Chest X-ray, PA view. Patient: 57 years old, sex M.
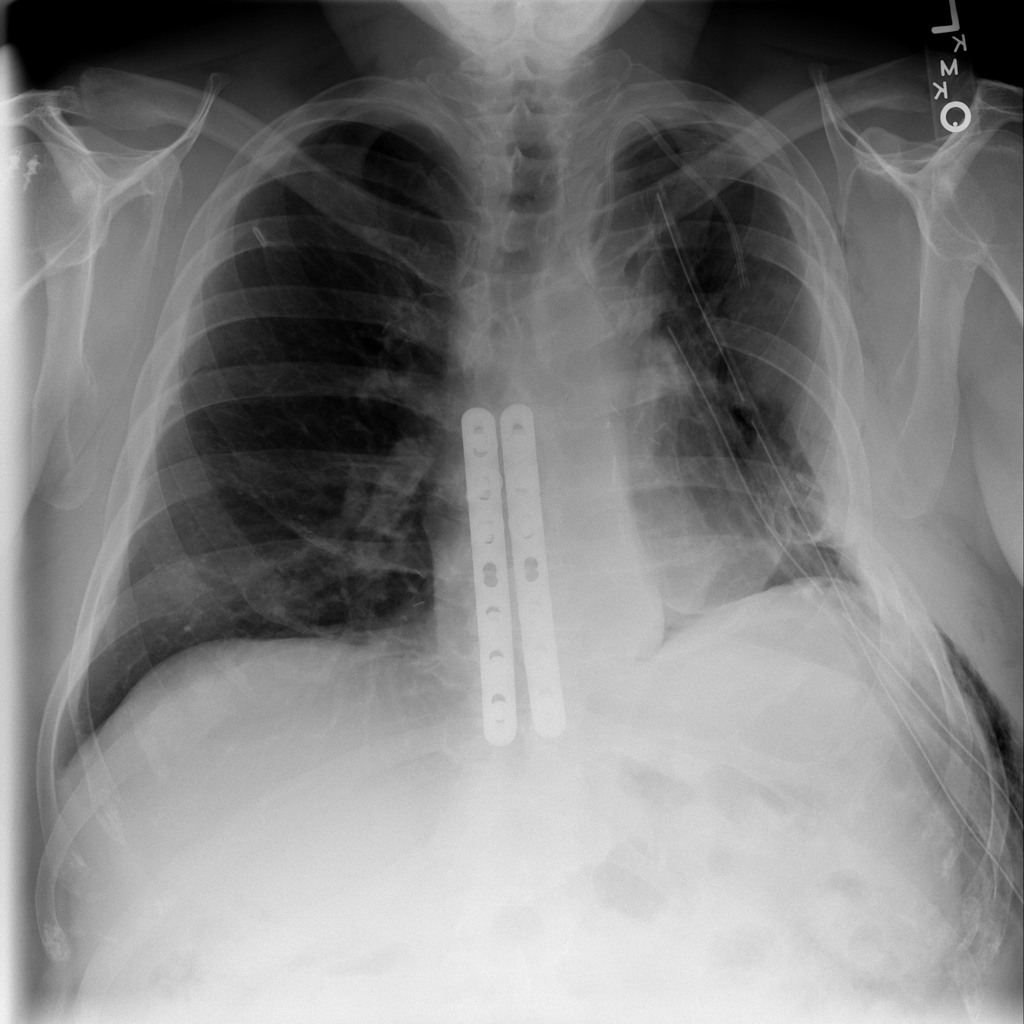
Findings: Pneumothorax